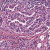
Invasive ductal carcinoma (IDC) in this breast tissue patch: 1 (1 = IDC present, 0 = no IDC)